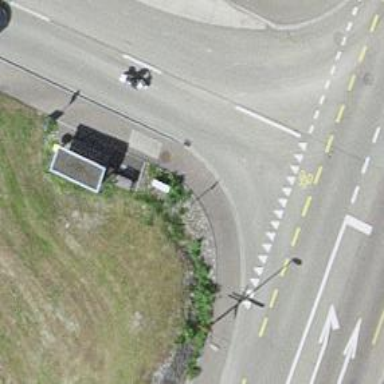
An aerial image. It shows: Post box is visible.